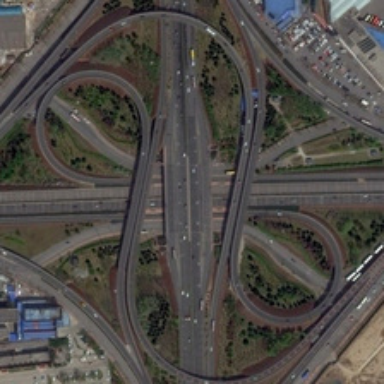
Several buildings and many green trees are near a viaduct .